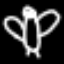
Label: angel